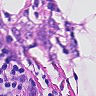
Metastatic tissue present: yes